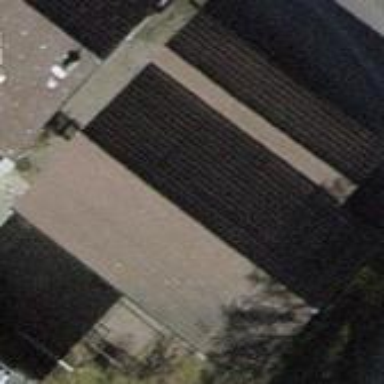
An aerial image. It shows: Building with gabled roof.